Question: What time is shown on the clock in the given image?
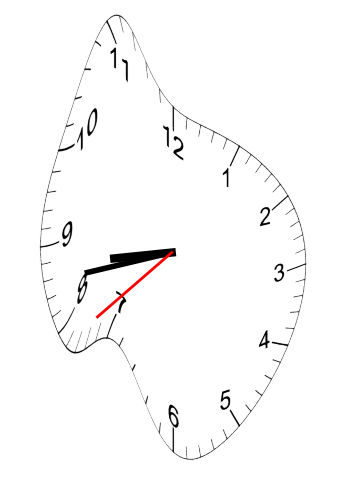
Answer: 08:42:38